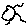
Label: sun